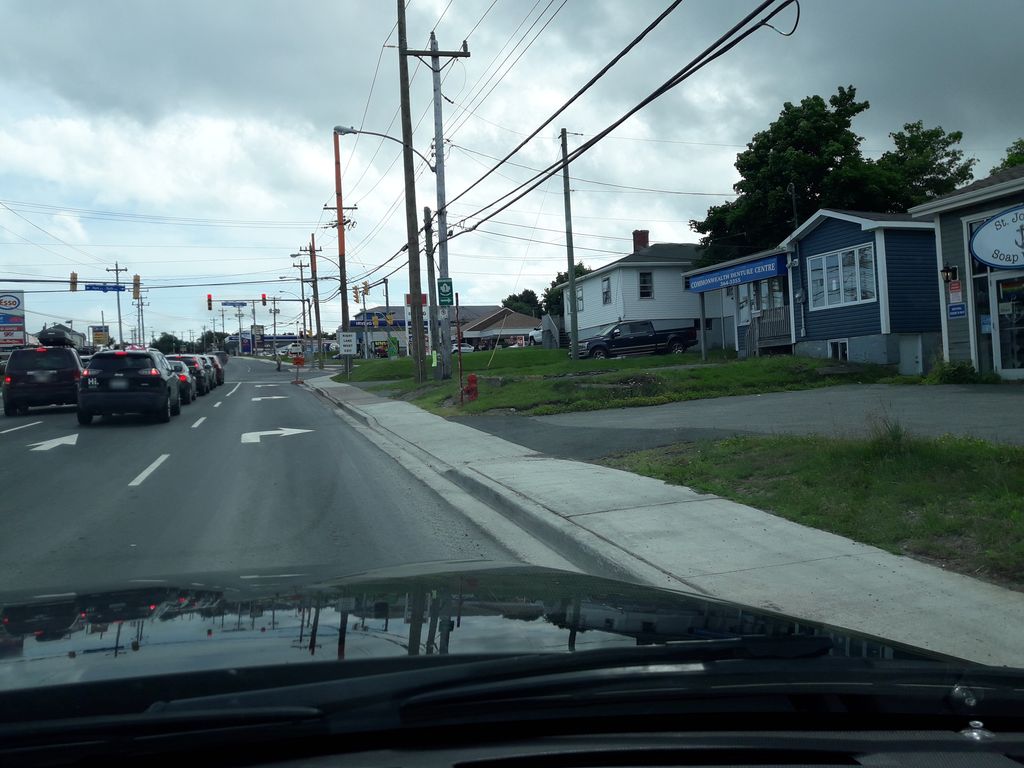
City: st_johns